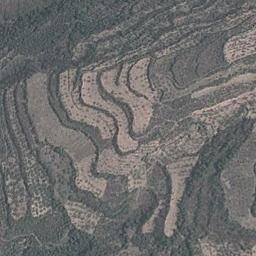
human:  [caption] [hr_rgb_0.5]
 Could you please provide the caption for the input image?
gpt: There are no crops on the terraces in the picture .

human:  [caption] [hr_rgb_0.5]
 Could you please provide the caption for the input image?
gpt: There are many green plants on the terrace .

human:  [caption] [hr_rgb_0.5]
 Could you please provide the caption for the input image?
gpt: The bare and green terrace is next to some trees .

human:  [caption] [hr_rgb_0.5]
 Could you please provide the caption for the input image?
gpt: A large layer of brown and green mixed terraces .

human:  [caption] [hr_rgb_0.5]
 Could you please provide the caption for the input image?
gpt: There are some yellow terraces and green ones .